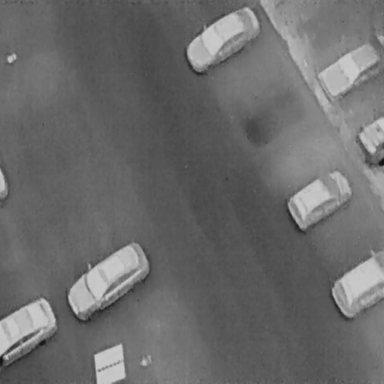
There are seven Cars in the infrared image.